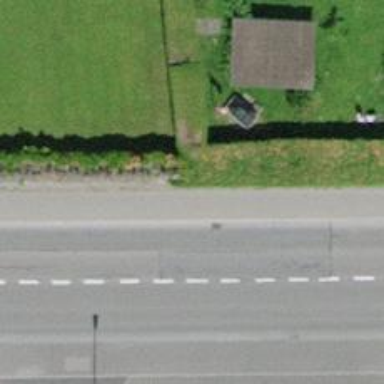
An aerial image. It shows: Hedge barrier.